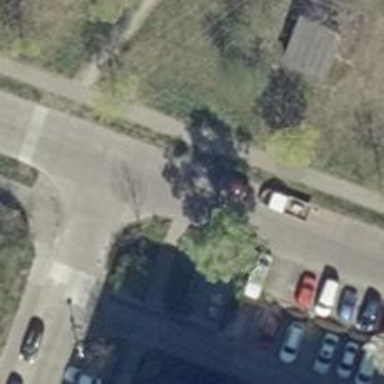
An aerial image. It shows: Residential road with concrete surface and separate sidewalk.